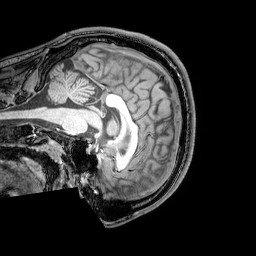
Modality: T1w
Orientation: sagittal
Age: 20
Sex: male
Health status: healthy
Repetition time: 0.081 s
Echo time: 0.037 s